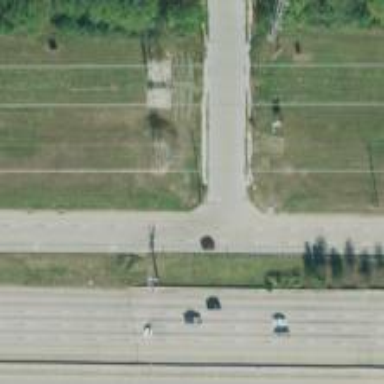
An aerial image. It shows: Secondary road with frontage road alongside.